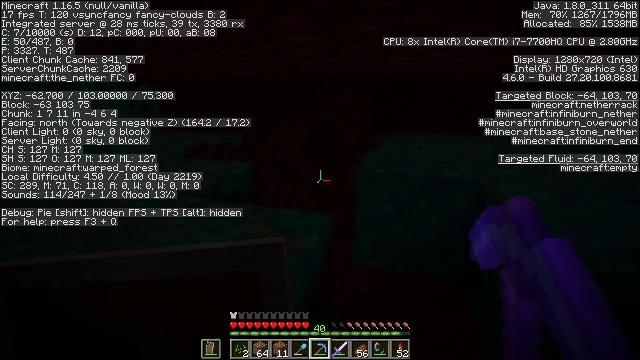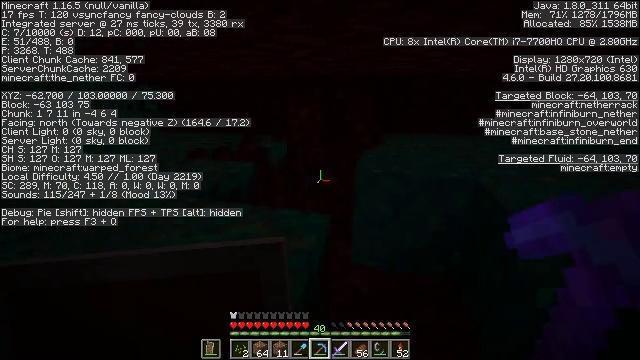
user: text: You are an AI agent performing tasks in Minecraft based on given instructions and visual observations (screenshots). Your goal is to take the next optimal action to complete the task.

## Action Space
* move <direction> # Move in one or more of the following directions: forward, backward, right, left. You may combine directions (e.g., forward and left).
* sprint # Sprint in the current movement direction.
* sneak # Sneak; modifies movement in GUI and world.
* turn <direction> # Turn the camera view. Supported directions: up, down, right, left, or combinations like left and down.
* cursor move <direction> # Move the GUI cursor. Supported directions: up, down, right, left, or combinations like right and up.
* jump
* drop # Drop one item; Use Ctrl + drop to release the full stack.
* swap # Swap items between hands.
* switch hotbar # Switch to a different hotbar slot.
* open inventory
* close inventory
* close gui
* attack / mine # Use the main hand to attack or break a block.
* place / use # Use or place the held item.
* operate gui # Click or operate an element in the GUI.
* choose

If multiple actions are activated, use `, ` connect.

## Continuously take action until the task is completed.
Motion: motion action
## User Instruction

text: Get warped nylium by digging.
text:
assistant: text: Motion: no_op
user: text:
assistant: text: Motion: no_op